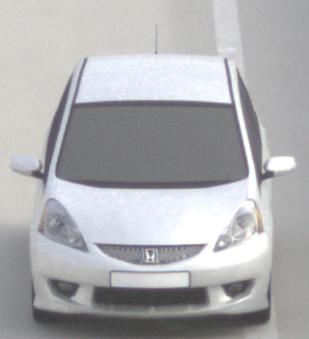
Make: Honda
Model: Jazz 1.2
Detailed model: Jazz (III) (11/08 - 04/11)
Model produced from: 2008/11
Model produced until: 2010/10
Doors: 5
Color: white
Road condition: dry road
Daytime: morning or afternoon
Contrast: low contrast